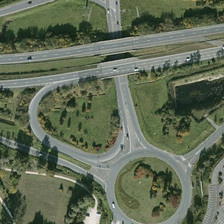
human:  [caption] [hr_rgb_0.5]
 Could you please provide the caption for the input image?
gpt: many green trees are near a viaduct .

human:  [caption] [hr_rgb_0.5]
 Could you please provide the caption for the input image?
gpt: many green trees are near a viaduct .

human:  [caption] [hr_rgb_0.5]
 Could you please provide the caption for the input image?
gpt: many green trees are near a viaduct .

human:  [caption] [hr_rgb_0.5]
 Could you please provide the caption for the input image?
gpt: many green trees are near a viaduct .

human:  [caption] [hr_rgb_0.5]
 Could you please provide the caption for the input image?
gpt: many green trees are near a viaduct .